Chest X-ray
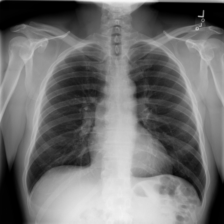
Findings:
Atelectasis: negative
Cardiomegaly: negative
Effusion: negative
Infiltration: negative
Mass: negative
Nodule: negative
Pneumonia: negative
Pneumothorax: negative
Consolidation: negative
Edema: negative
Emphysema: negative
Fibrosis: negative
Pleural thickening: negative
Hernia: negative